Question: I have a React app and am using 'Reactstrap' to style my components. I want a single 'Card' to run with full width of my 'Container', so I am using the classes 'col-md-6' for two different parts of the 'CardBody', but it's still stacking vertically instead of horizontally across. I want the price and "Select" button to be side-by-side with the Product Title and description. I have the bootstrap cdn in my 'index.html' file and I know it's connected because I have Bootstrap classes working in other components of my app. Can anyone help me figure out how to get it to stack horizontally?

My code:
'''
// component is wrapped in a <Container> in the parent component
<Row>
<Card>
<Col className="col-6">
<CardBody>
<h5>Product title</h5>
<CardText>Some quick example text to build on the product title and make up the bulk of the card's content.</CardText>
</CardBody>
</Col>
<Col className="col-6">
<CardBody>
<h6>Price: { cost }</h6>
<Button color="success" size="lg" onClick={ handleSelection }>Select</Button>
</CardBody>
</Col>
</Card>
</Row>
'''
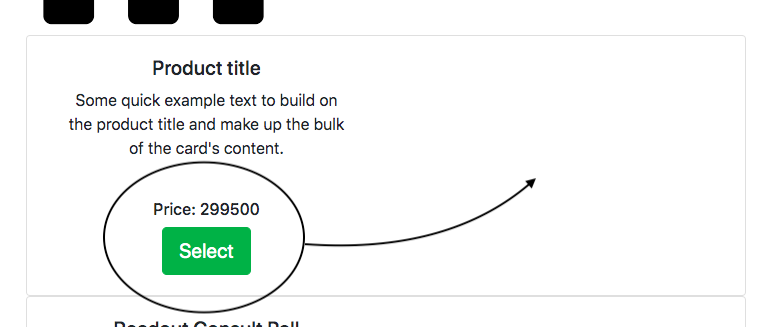
Answer: I figured it out. Something about the 'Card' component's classes throws things off. If you wrap the 'Row' in the 'Card' instead of the other way around, it will work.
'''
<Card>
<Row>
<Col>
<CardBody>
<h5>Product Title</h5>
<CardText>Text about product</CardText>
</CardBody>
</Col>
<Col>
<CardBody>
<h6>Price: 50</h6>
<Button>Select</Button>
</CardBody>
</Col>
</Row>
</Card>
'''